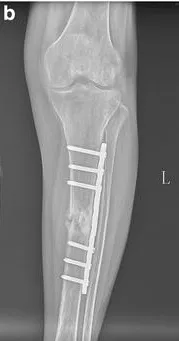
Radiographs of tibia fracture at 2 months.
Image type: radiology (x_ray)